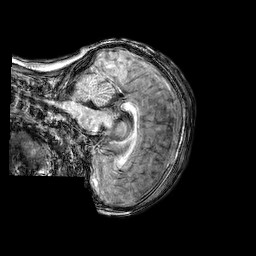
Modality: T1w
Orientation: sagittal
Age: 7
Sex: female
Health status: healthy